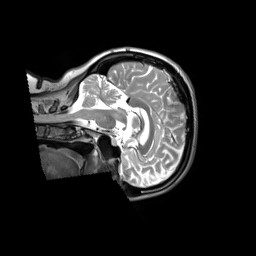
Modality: T2w
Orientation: sagittal
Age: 50
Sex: female
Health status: ill
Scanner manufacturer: siemens
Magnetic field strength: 3 T
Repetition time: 2.8 s
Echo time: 0.326 s